Question: When an image view's source is pre-set from the attributes inspector, when/how is the actual path to the file resolved? There don't seem to be any calls to NSBundle, but I may be wrong.
EDIT: I'm trying to swizzle whatever method is called (if possible) to dynamically replace the assets later.

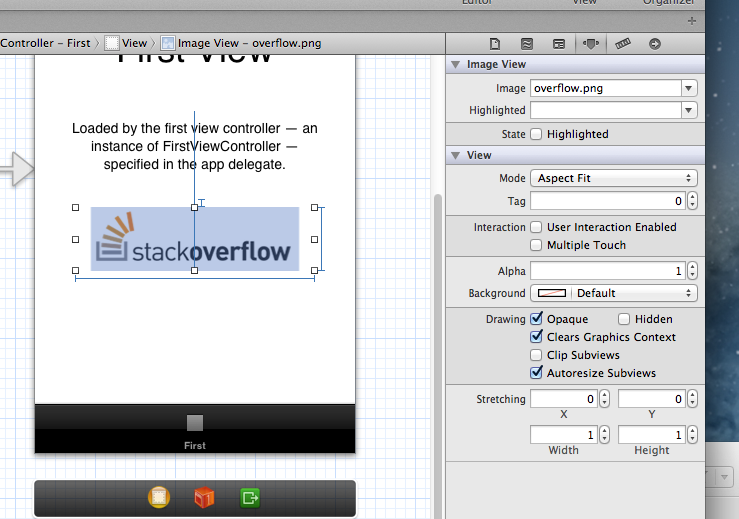
Answer: None of 'UIImage' initializers or factories are getting called.
I made some research with debugger (on iOS Simulator 7.0.3) and found following:
1) 'UIImageView' which is set up in IB is initialised via '-initWithCoder:'.
2) In 'initWithCoder:' method 'decodeObjectForKey:' is called. And (!) key named 'UIImage' contains image from IB. This image is set to 'UIImageView' through ivar, not through 'setImage:' setter.
So, seems like IB packs raw image data into XIB / Storyboard while compiling. Nonsense, but true.
That's why we cannot swizzle '+imageNamed:' or some another factory and should use conditional code to setup images for retina4 and iOS6
Comments show up that hexdumping of compiled IB file has png name inside.
> In fact, looking at the output of "hexdump -C
BYZ-38-t0r-view-8bC-Xf-vdC.nib " indicates that the filename of the
PNG appears in the compiled file. So, it must be loading the file data
via the file name from the same bundle.
However, they're still loaded via some internal mechanism, not via 'imageNamed:'